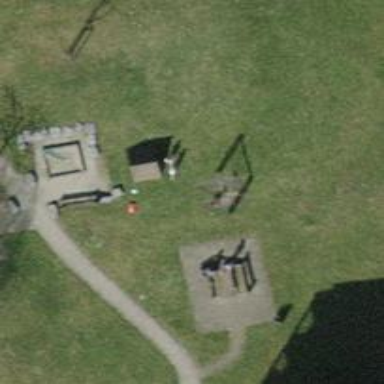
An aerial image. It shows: Playground with playhouse.